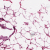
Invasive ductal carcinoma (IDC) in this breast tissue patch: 0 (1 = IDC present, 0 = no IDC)